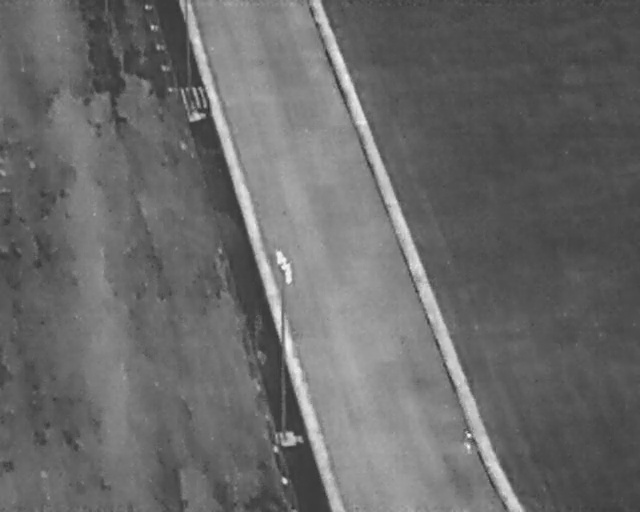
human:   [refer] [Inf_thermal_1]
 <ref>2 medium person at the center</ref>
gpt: <box>[[42, 49, 45, 51, 2], [43, 52, 46, 54, 2]]</box>